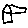
Label: house